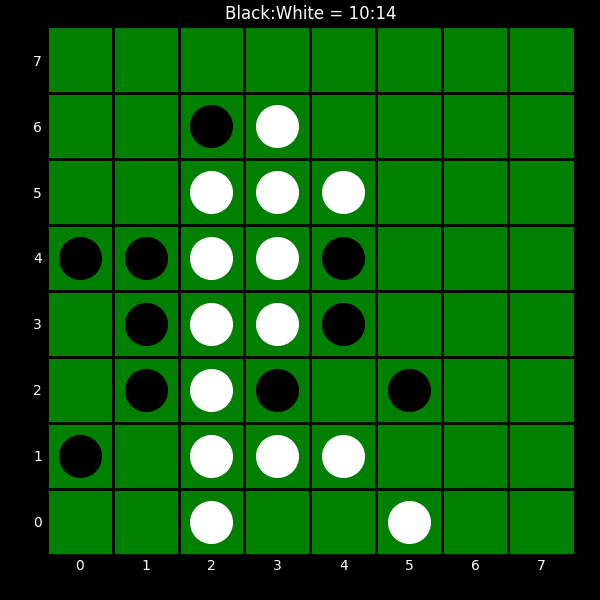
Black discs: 10
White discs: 14